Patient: sex F, age 68
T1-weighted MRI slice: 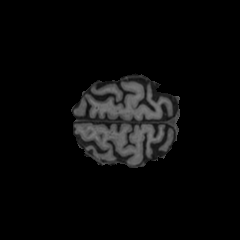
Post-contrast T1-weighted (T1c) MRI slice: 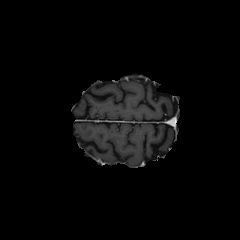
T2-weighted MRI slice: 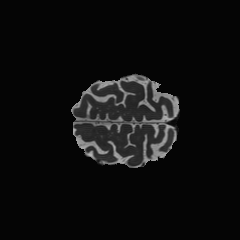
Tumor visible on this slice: no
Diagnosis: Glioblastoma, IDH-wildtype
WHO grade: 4